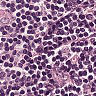
Metastatic tissue present: no